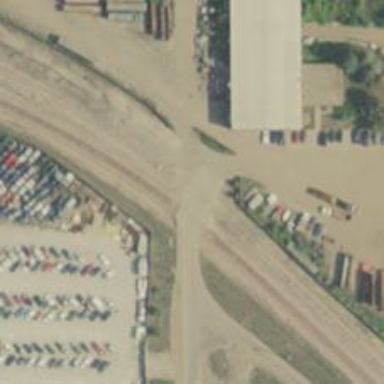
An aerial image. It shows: Level crossing along the railway.